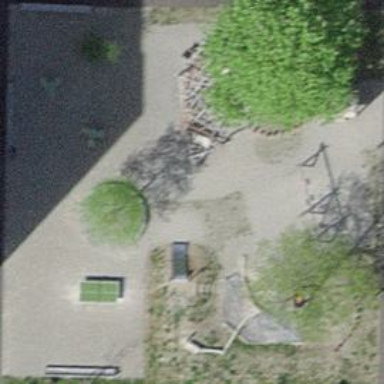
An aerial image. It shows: Playground with fine gravel surface. The playground is themed for play activities.